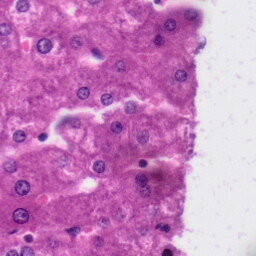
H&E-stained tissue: Liver